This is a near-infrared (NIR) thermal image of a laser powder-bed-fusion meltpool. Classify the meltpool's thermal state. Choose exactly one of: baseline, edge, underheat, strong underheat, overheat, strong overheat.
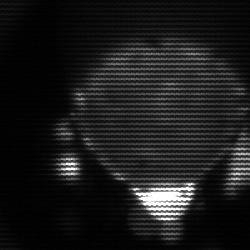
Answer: edge